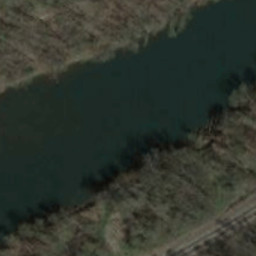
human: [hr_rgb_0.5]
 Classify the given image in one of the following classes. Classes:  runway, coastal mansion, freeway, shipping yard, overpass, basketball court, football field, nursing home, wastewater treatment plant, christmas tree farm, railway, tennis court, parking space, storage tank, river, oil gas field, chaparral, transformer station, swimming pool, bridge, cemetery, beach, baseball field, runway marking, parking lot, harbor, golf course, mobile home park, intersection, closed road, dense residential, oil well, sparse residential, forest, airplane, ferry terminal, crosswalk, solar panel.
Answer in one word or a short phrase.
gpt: river